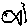
Label: fish